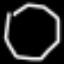
Label: octagon